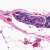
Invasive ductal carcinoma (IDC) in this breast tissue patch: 0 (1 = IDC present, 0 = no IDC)